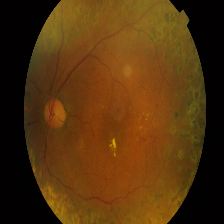
Diabetic retinopathy grade: Proliferative DR